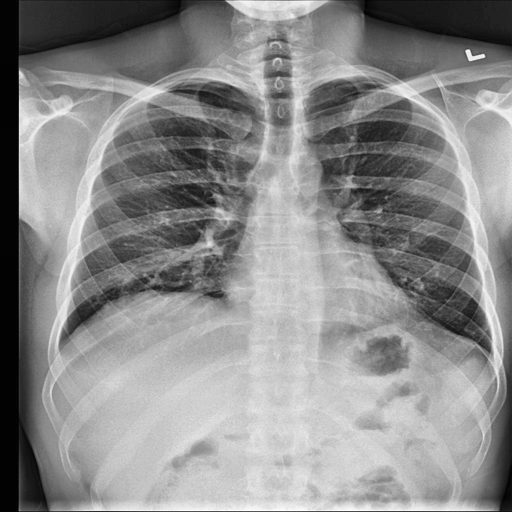
Finding: NORMAL